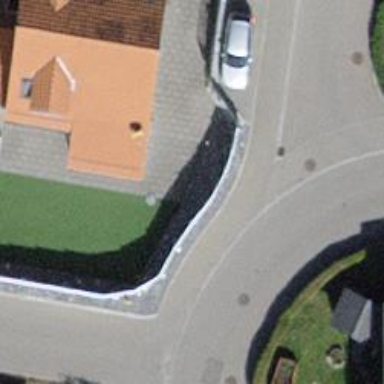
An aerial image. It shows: Wall barrier.